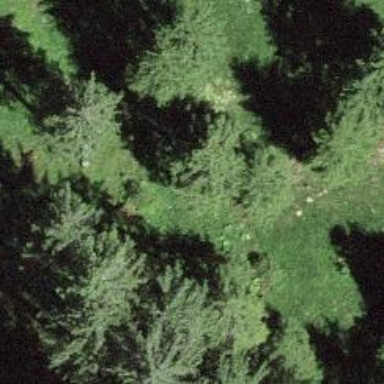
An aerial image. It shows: Beautiful tree in nature.